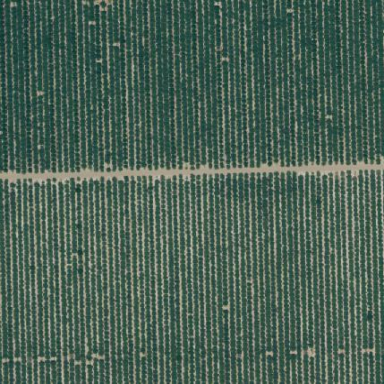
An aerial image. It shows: Almond orchard with rows of almond trees.